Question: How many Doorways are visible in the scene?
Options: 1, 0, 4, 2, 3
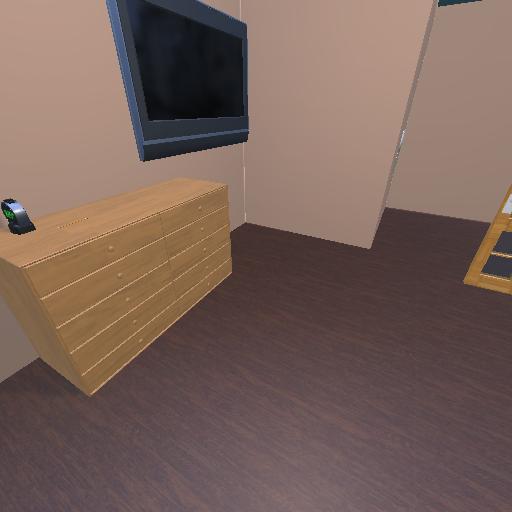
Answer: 1